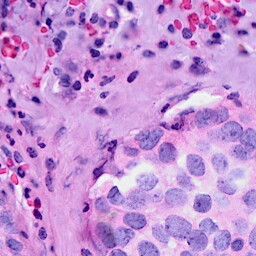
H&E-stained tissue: Breast